Field crop: maize
Growth stage: 2
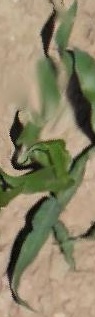
Species: maize